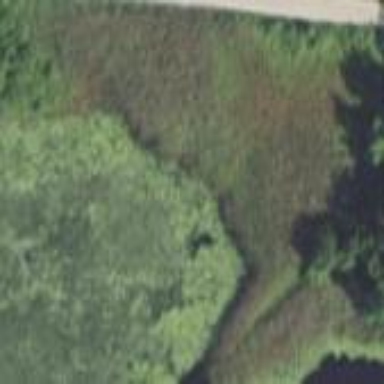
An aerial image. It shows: Beautiful wet meadow natural wetland.